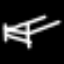
Label: bed